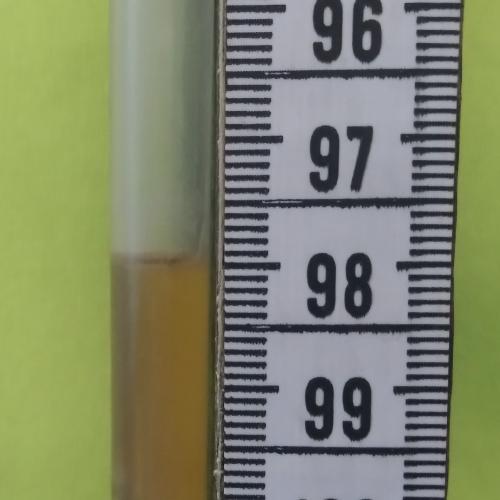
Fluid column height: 98.0 cm